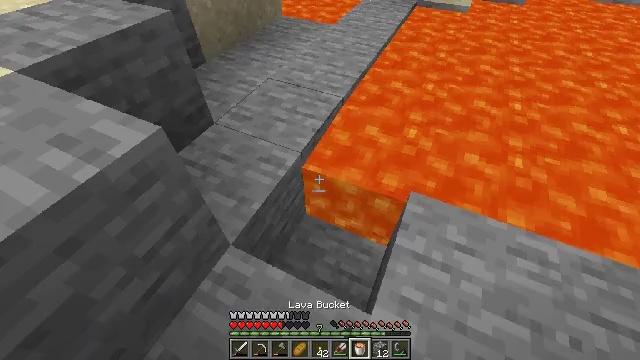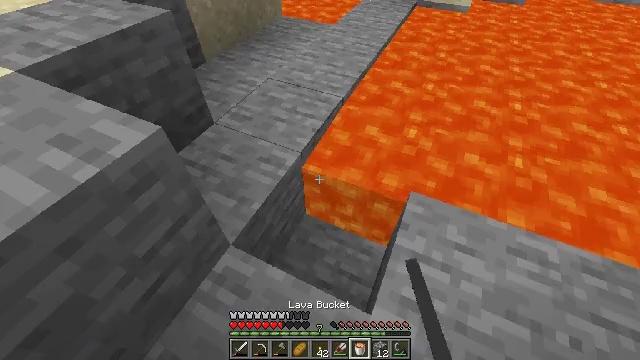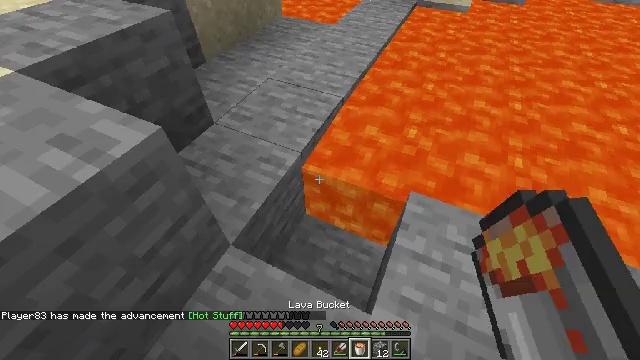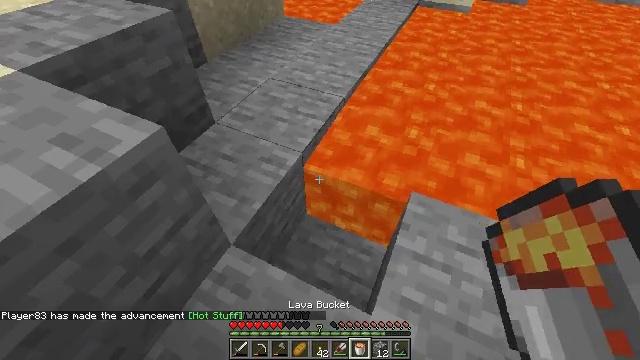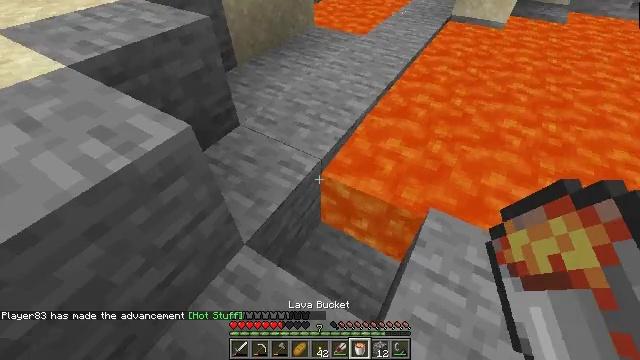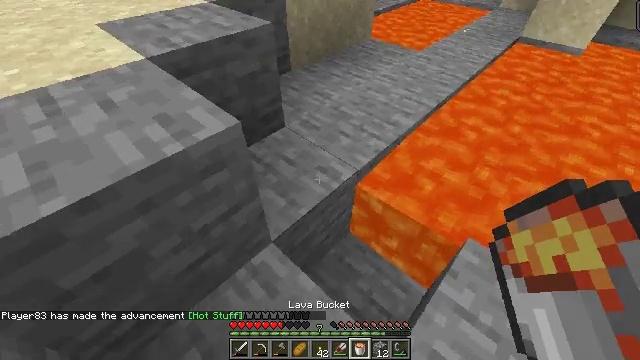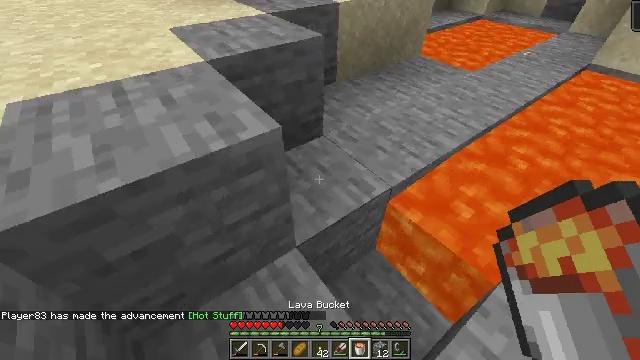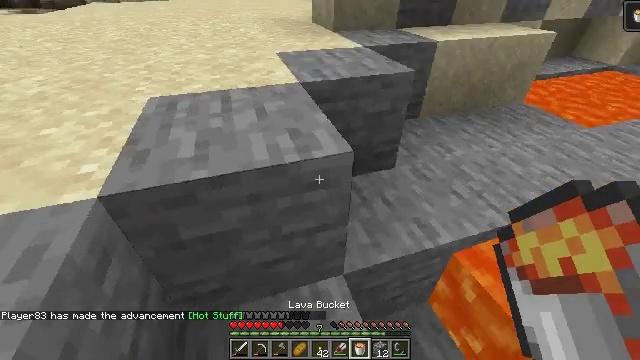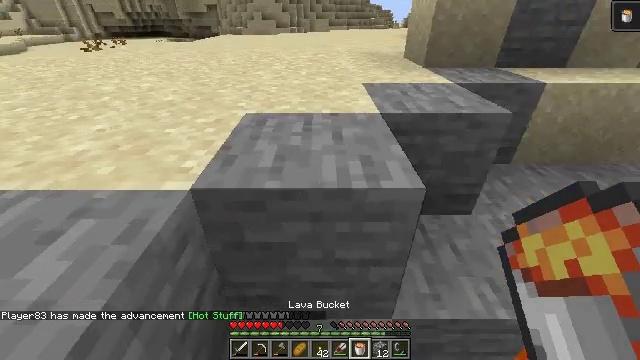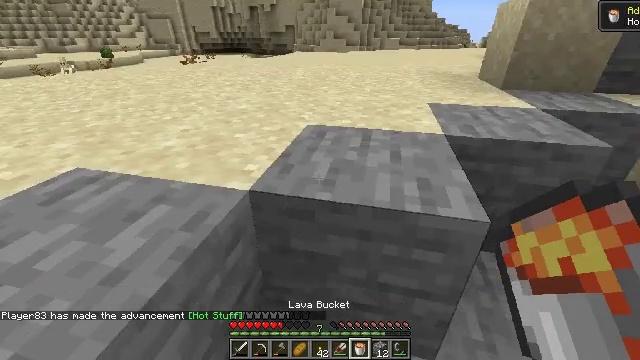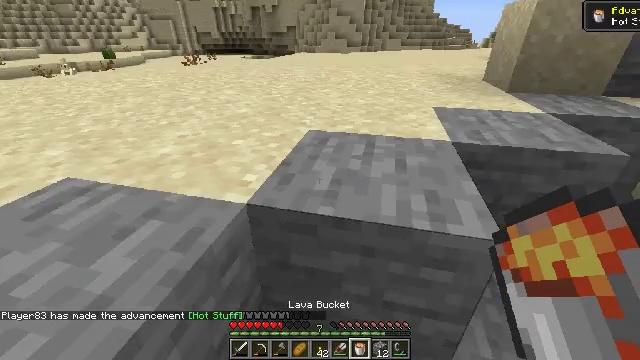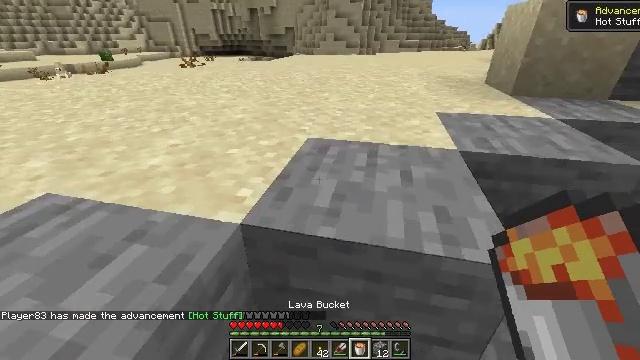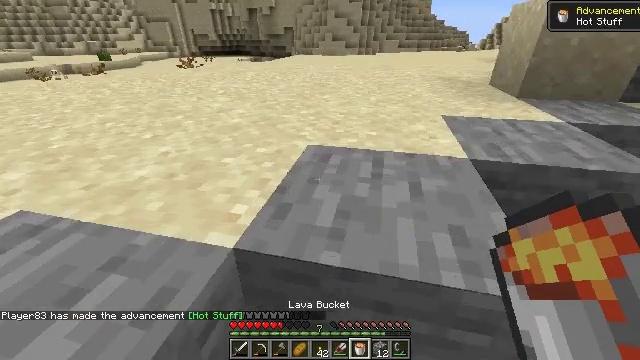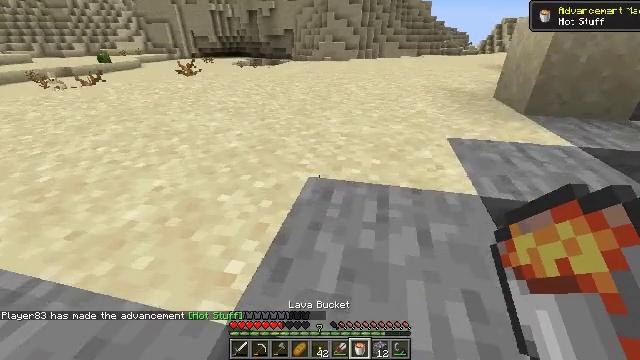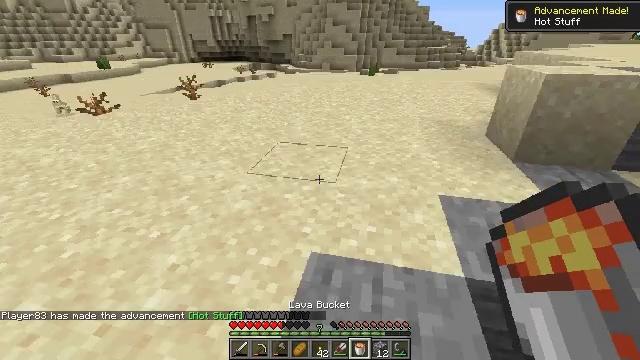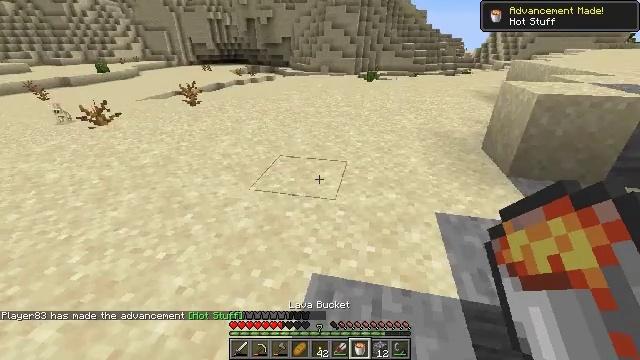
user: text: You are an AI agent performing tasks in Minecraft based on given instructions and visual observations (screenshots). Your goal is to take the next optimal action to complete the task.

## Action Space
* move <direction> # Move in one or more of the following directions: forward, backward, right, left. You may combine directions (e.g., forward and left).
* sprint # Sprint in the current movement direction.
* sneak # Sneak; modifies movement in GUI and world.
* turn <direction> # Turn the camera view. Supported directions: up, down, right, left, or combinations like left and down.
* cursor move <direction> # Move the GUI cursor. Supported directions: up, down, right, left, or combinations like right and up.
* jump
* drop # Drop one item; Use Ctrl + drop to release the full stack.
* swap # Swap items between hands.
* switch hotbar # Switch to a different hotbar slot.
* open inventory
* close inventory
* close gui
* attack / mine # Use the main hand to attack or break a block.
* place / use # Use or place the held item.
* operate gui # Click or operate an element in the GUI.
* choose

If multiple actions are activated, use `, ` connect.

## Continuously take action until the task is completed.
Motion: motion action
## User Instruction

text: Drop a lava bucket.
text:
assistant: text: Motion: no_op
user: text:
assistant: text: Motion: no_op
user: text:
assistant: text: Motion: no_op
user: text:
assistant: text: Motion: turn left and up
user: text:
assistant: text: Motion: turn left and up
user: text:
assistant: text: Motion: turn left and up
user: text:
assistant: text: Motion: turn left and up
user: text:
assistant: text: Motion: turn left and up
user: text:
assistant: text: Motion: turn left and up
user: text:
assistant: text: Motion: move forward
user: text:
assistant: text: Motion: move forward
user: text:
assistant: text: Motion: move forward
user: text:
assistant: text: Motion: move forward, jump
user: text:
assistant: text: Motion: move forward, jump
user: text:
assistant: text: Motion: move forward, jump
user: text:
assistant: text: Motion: move forward, turn right, jump
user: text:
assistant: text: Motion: move forward, turn right and up, jump
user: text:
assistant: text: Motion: move forward, turn right and up
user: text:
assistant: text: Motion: move forward, turn right and up
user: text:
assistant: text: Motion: move forward, turn right and up
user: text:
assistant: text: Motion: move forward, turn right and up
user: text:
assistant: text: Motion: move forward, turn right and up
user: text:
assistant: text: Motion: move forward, turn right and up
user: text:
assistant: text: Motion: move forward, turn right and up
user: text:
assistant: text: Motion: move forward, turn right and up
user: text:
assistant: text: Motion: move forward, turn right
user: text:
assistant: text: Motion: move forward
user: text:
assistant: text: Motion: move forward
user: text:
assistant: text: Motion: move forward
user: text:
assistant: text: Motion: move forward